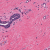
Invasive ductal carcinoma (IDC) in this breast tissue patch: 0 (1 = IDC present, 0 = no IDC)